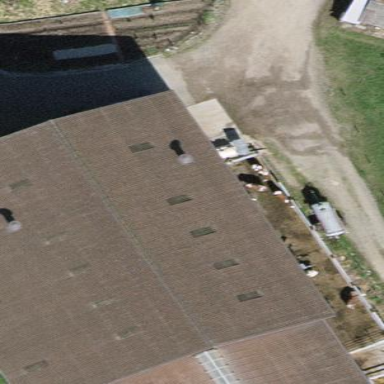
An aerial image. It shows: Farmyard area.